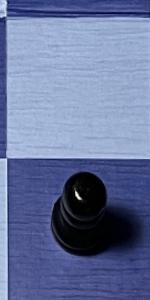
Label: Pawn_Black